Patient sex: F
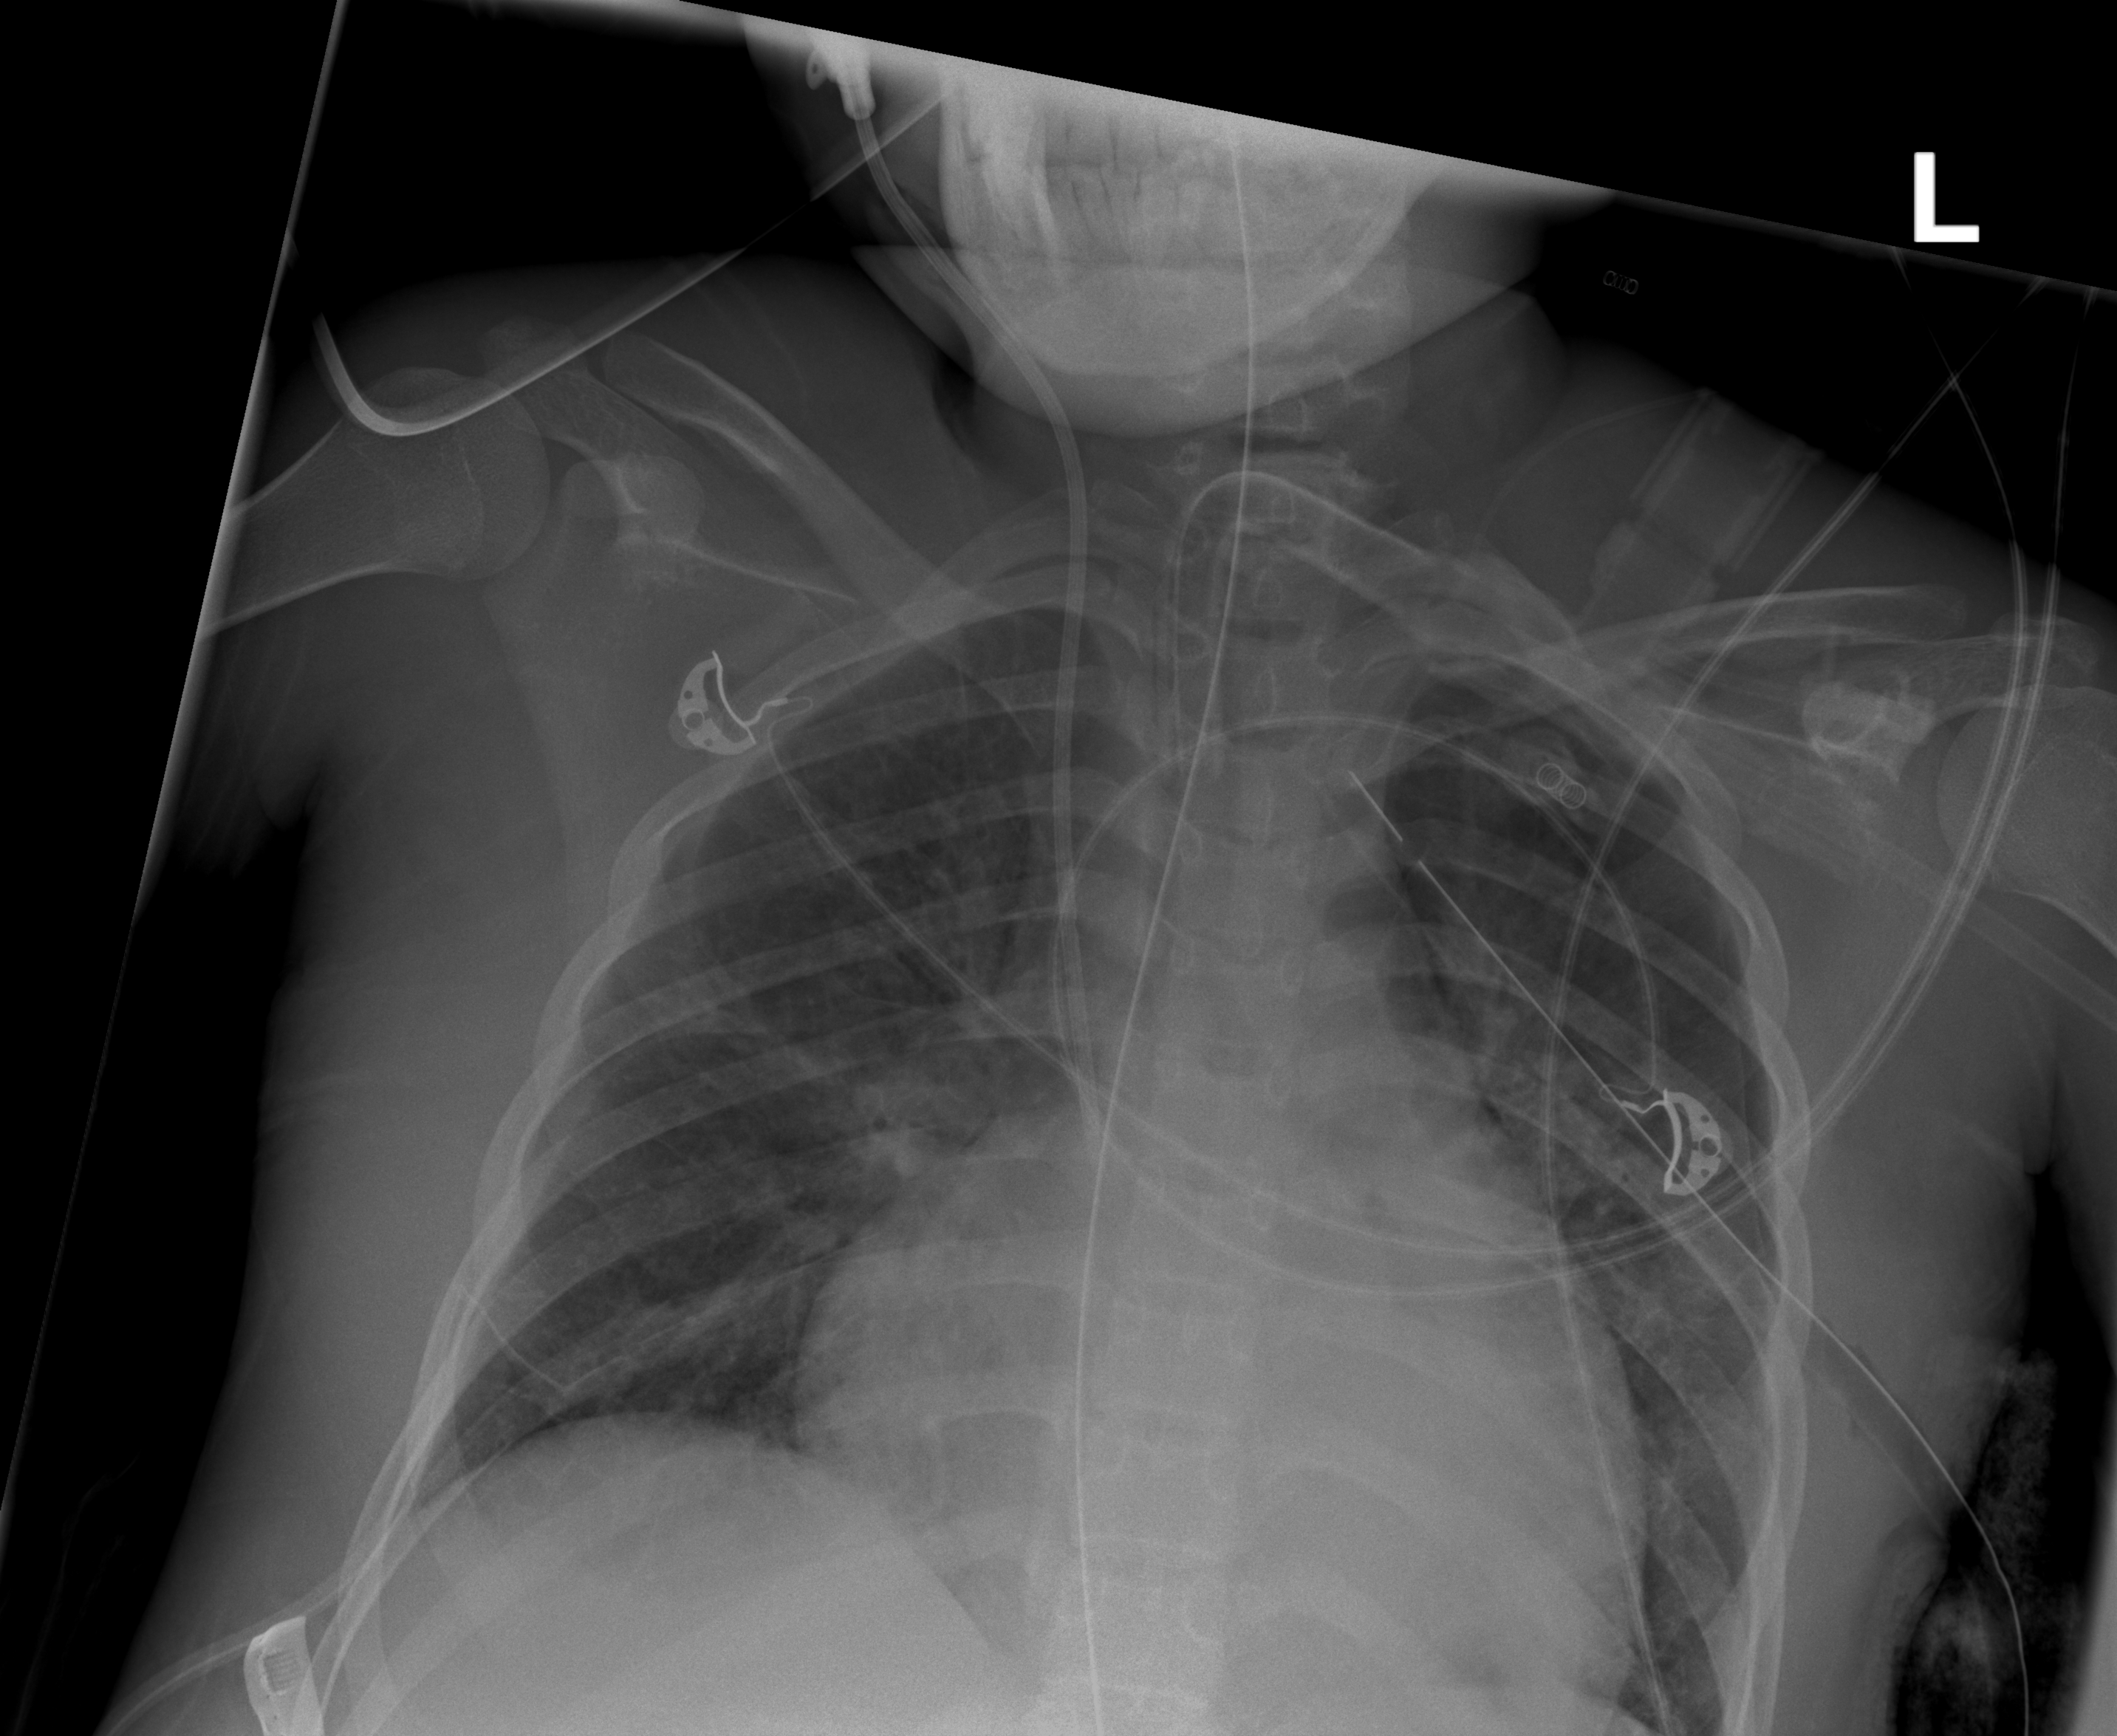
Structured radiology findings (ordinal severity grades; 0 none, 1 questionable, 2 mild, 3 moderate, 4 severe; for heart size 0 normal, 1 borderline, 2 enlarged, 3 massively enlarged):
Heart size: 2
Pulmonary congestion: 0
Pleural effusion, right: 0
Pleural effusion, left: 0
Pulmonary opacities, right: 2
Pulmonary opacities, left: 0
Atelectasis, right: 2
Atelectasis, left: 0